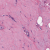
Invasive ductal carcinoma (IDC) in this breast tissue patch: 1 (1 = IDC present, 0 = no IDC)